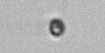
Label: nanoplankton_mix